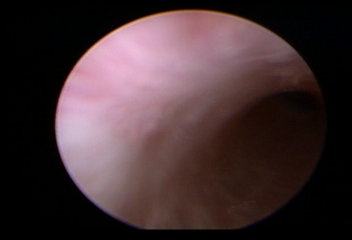
Modality: WLC
Class: Normal mucosa
Bladder cancer association: No